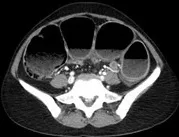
Abdominal computerized tomography (CT) scan with intravenous contrast. Results A and B showed extensive colonic intramural air (pneumatosis intestinalis) prominently involving the ascending colon with significant and potentially life-threatening severe dilation of the entire colon, maximally measuring 6.78 cm in diameter without evidence of free air.
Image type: radiology (ct)